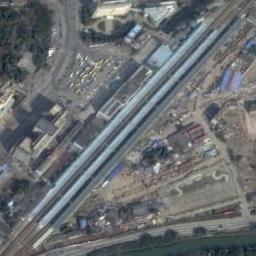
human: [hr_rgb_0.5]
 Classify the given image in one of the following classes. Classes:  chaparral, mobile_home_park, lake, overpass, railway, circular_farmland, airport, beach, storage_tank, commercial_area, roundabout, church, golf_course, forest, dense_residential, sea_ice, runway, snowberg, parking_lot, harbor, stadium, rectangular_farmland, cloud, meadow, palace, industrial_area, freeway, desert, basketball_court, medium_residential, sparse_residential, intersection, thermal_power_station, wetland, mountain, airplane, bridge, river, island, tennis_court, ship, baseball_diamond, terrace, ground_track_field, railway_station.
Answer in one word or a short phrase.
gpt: railway_station